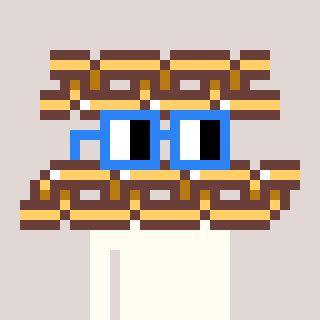
a pixel art character with square blue glasses, a chain-shaped head and a redpinkish-colored body on a warm background